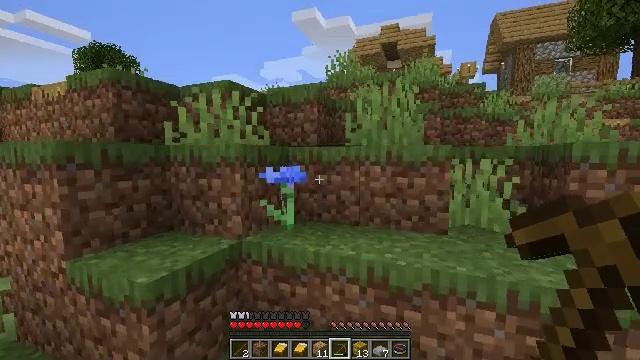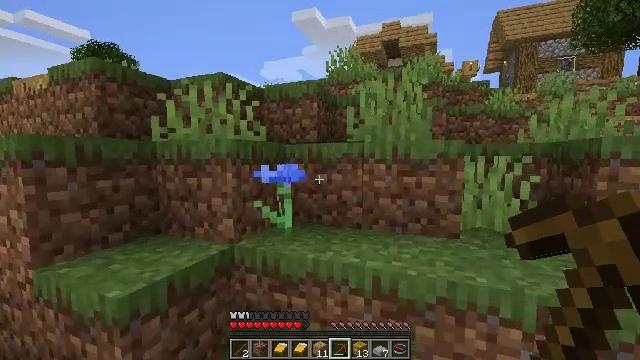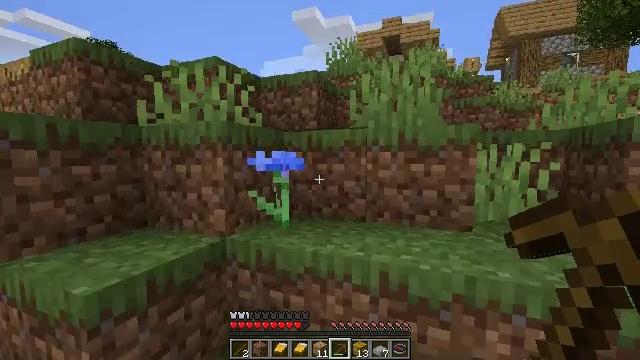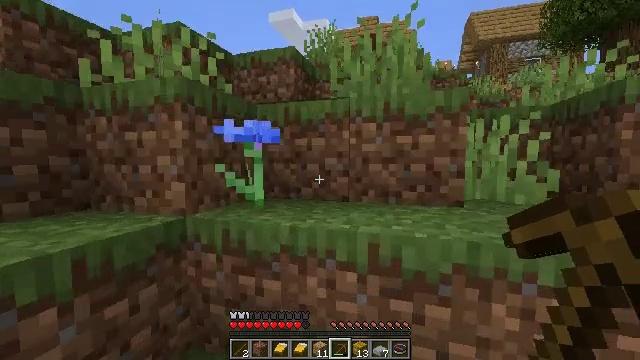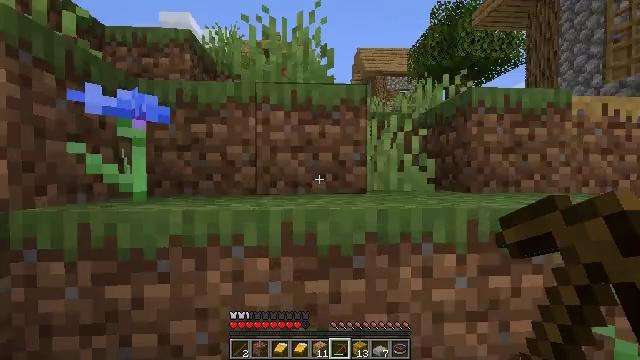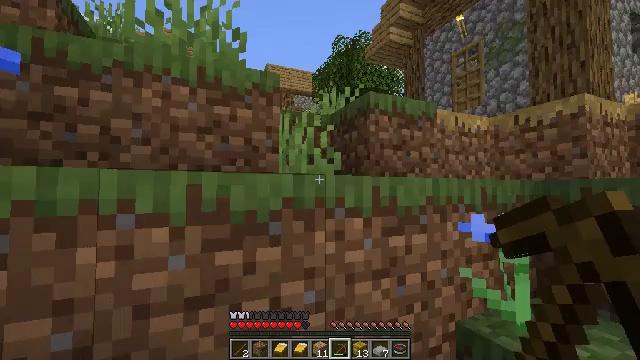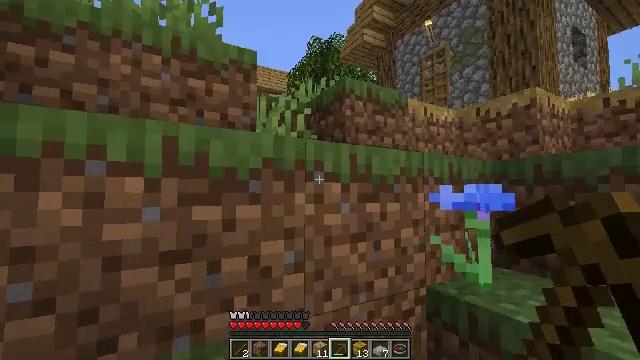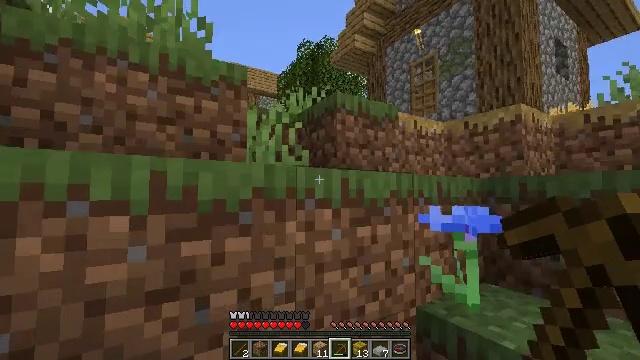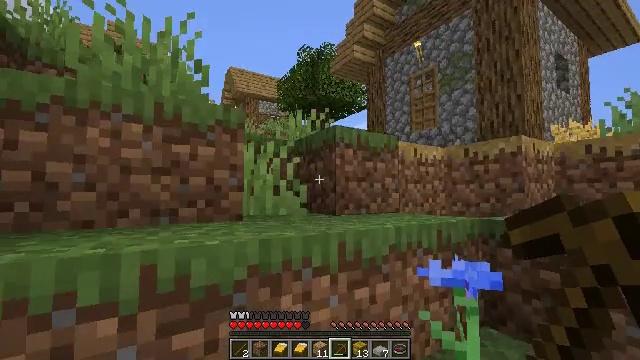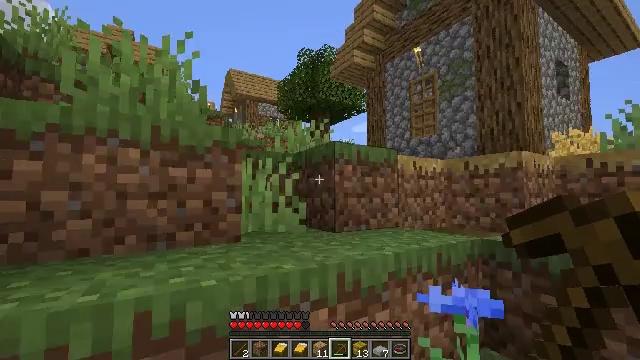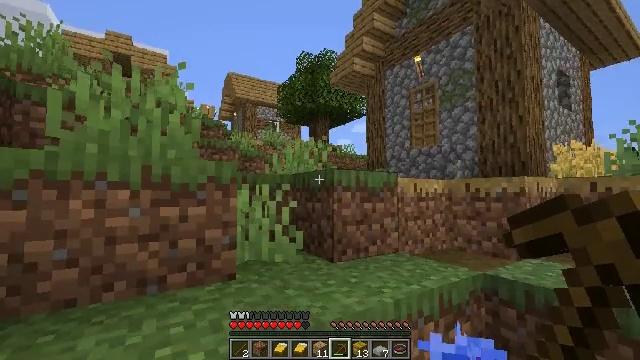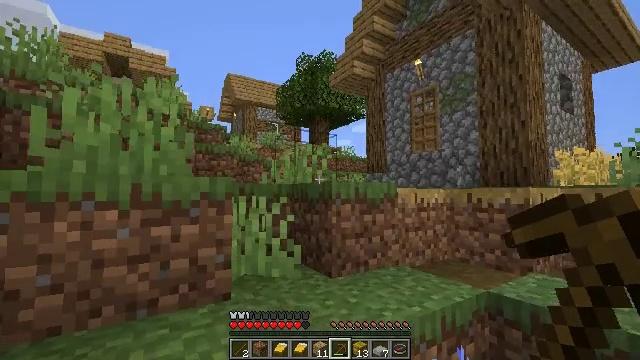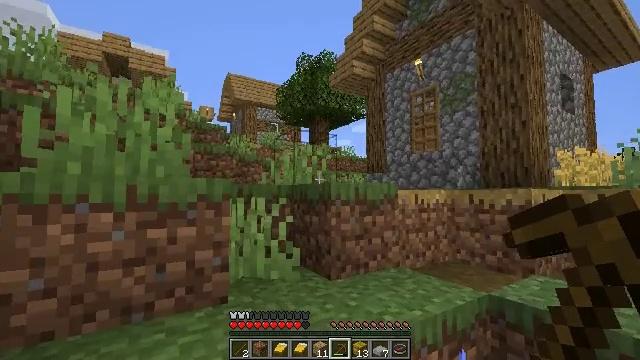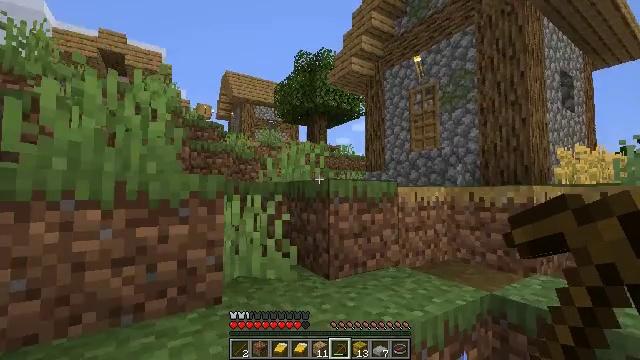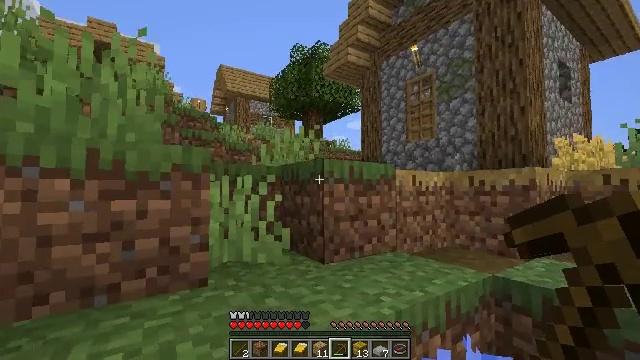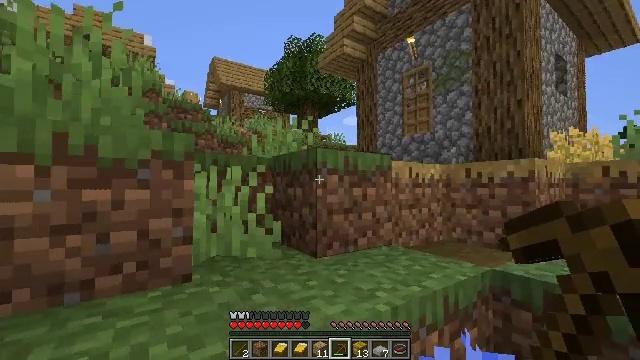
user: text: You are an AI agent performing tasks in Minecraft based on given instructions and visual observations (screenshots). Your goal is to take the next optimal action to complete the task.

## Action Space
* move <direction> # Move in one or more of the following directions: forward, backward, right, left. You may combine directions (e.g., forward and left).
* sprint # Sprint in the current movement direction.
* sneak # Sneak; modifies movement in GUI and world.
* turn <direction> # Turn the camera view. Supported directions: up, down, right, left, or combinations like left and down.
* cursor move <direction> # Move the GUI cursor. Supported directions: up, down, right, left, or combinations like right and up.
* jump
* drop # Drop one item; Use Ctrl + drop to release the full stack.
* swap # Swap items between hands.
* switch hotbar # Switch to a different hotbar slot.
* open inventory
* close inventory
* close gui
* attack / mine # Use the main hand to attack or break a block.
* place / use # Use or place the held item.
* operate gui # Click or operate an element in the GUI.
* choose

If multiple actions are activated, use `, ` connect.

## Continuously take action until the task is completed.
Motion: motion action
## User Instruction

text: Break the white bed to relocate it.
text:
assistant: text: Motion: move forward, jump
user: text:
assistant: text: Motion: move forward, jump
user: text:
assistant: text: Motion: move forward, turn right, jump
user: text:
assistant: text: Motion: move forward, turn right and up, jump
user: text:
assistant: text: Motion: move forward, turn right and up, jump
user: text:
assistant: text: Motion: move forward, turn right, jump
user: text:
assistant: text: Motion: move forward, turn right, jump
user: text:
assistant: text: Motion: move forward, jump
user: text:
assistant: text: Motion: move forward, jump
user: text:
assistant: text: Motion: move forward, jump
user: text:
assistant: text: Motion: move forward, jump
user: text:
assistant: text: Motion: move forward, jump
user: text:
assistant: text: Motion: move forward, jump
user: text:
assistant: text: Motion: move forward, jump
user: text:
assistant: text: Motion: move forward, turn right, jump
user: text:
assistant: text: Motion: move forward, turn right and down, jump
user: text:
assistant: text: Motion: move forward, turn down, jump
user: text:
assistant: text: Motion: move forward and move left, jump
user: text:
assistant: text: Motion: move forward and move left, jump
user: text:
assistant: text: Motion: move forward and move left, jump
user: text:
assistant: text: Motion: move forward and move left, jump
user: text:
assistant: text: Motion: move forward and move left, jump
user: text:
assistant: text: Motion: move forward and move left, jump
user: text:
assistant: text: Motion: move forward and move left, jump
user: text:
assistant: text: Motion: move forward and move left, jump
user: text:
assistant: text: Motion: move forward and move left, turn right, jump
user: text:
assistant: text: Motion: move forward and move left, turn right, jump
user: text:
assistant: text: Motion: move forward and move left, turn right, jump
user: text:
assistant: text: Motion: move forward and move left, turn right, jump
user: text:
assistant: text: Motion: move forward and move left, jump